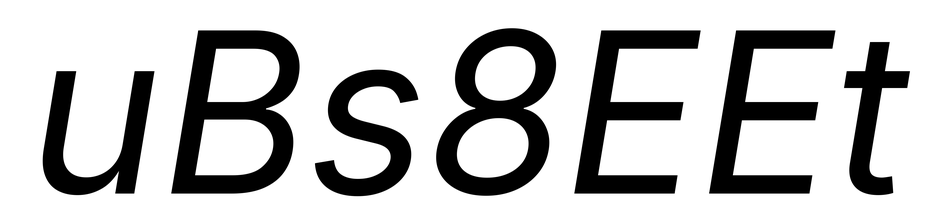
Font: Inter-Italic_Italic